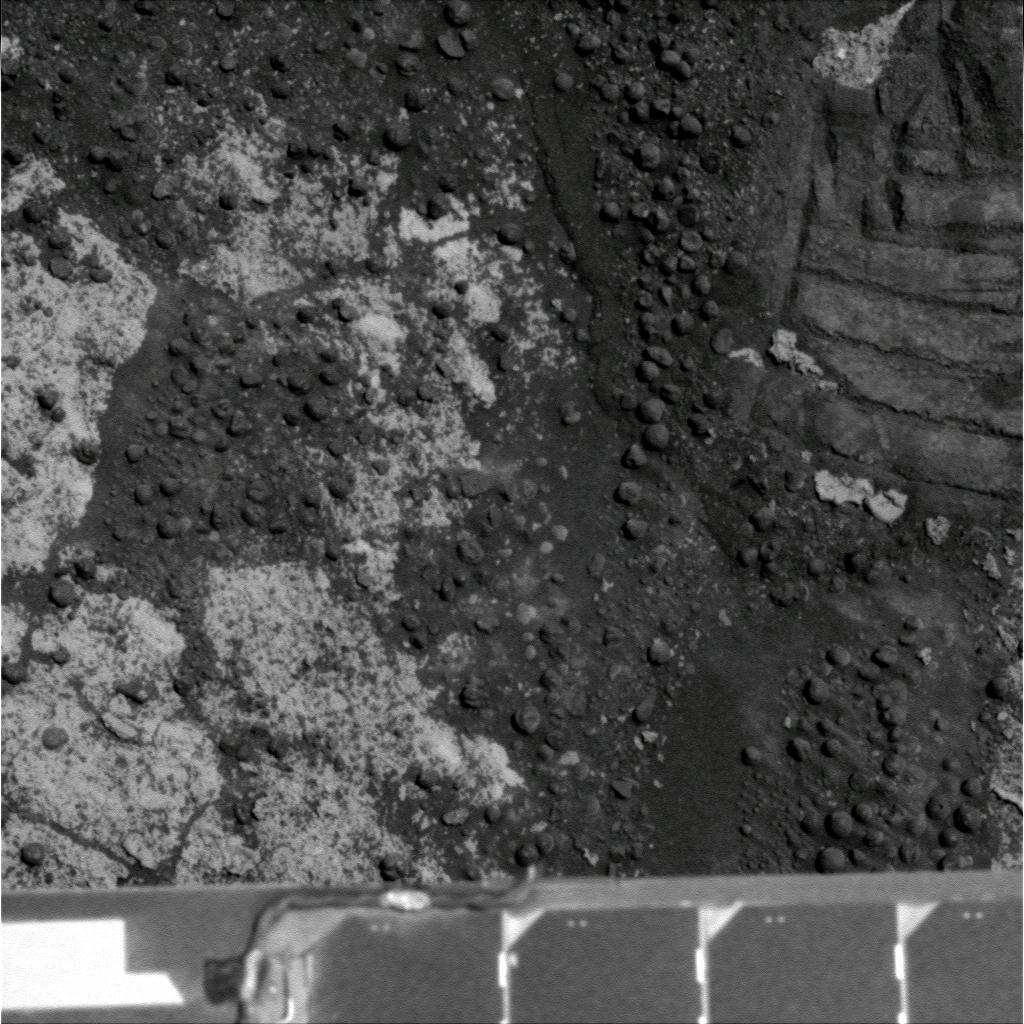
Terrain classes present: Background, Bedrock, Gravel / Sand / Soil, Rock, Shadow, Track